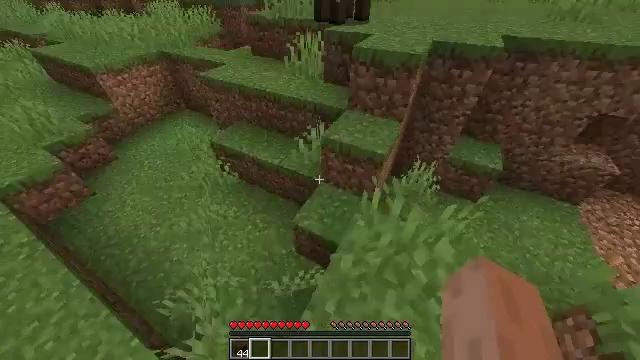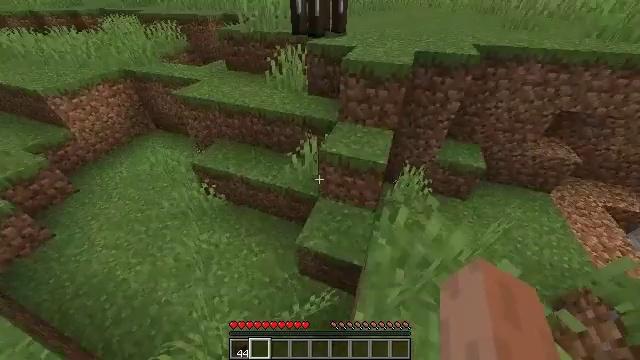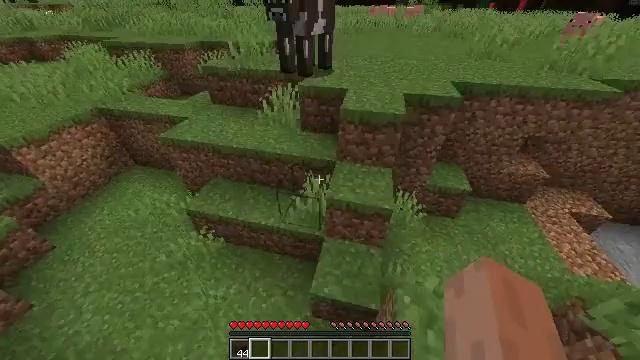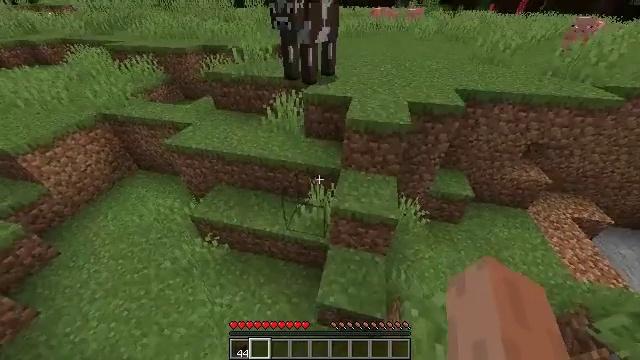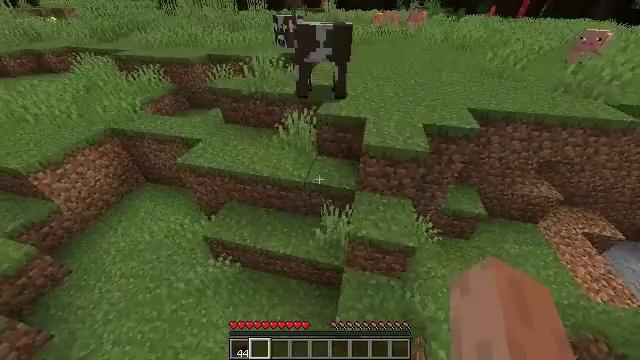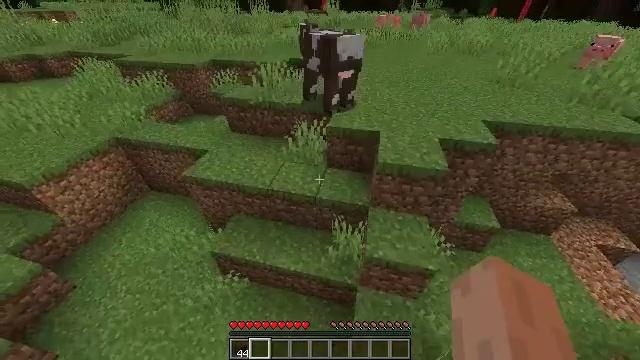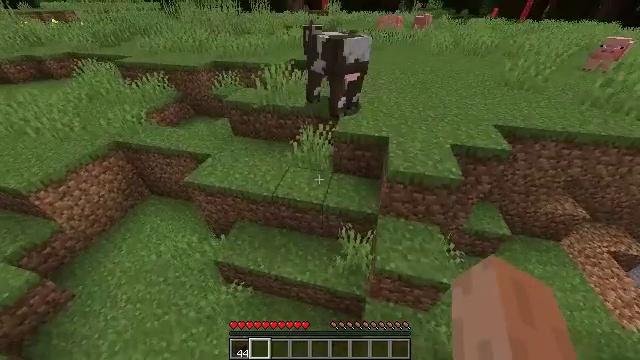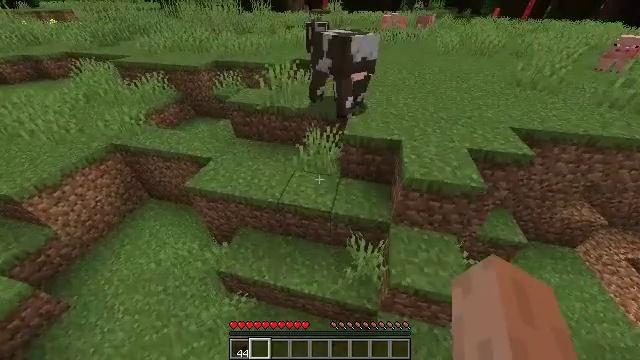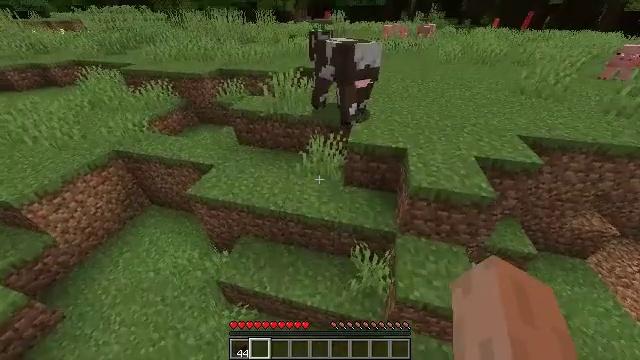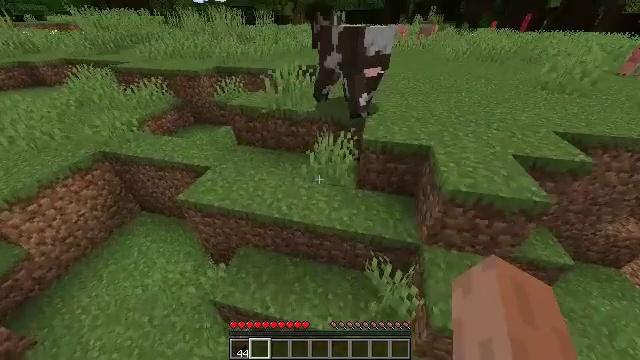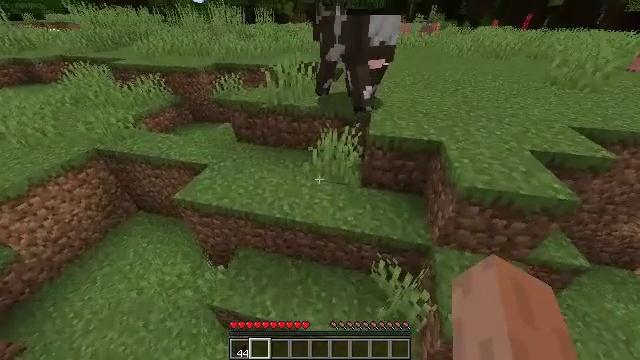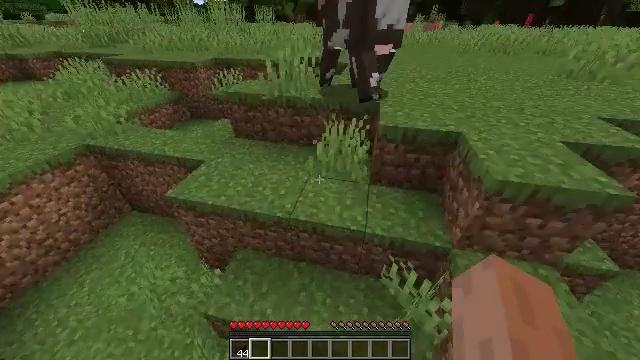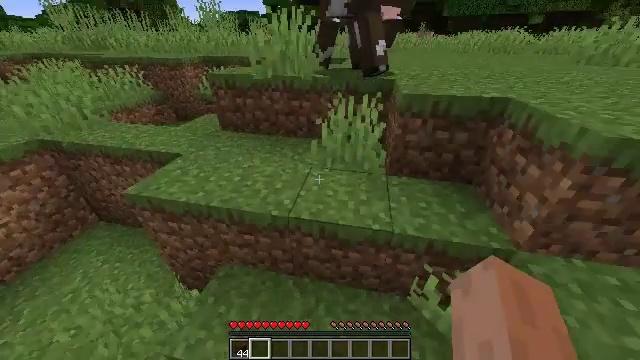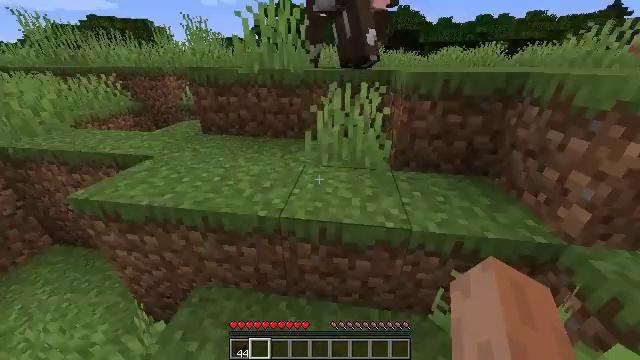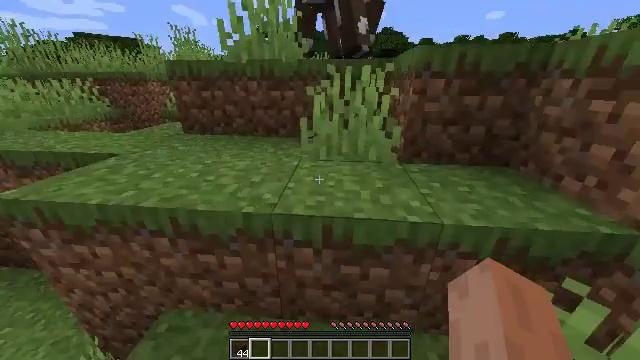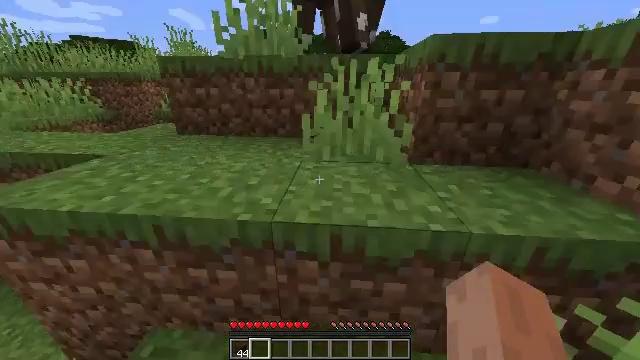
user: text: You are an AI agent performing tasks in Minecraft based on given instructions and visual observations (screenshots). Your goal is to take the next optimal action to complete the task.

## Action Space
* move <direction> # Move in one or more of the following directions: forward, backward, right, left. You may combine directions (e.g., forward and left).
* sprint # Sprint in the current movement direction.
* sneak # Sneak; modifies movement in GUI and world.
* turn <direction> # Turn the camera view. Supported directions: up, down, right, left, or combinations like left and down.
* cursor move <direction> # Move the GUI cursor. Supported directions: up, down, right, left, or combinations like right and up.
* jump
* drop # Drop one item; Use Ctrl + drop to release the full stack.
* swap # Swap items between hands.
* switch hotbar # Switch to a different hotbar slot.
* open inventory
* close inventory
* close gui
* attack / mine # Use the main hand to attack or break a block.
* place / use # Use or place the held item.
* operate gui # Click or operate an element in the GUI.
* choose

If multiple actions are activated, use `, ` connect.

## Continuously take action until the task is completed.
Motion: motion action
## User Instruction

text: Gather the peony by left-clicking.
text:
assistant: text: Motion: move forward and move left, turn right and up, jump
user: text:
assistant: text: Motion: move forward, turn right and up, jump
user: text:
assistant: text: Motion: move forward, jump
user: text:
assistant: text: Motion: move forward, jump
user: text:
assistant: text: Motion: move forward, jump
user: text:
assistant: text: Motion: move forward, jump
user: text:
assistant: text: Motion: move forward, jump
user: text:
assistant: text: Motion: move forward, turn up, jump
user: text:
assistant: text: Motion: move forward, jump
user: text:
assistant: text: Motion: move forward, jump
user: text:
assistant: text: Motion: move forward, jump
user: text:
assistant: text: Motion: move forward, turn right and up, jump
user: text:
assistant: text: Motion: move forward, turn right and up, jump
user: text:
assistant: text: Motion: move forward, turn right and up, jump
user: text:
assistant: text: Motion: move forward, jump
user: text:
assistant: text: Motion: move forward, jump
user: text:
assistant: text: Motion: move forward, jump
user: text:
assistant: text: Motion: move forward, jump
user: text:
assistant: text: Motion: move forward, jump
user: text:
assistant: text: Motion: move forward, jump
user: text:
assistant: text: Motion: move forward, jump
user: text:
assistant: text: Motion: move forward, jump
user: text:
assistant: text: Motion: move forward, jump
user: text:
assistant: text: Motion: move forward, jump
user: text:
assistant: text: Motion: move forward, turn right and up, jump
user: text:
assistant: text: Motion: move forward, turn up, jump
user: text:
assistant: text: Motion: move forward, jump
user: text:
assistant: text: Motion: move forward, jump
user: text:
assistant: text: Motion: move forward, jump
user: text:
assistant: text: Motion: move forward, jump